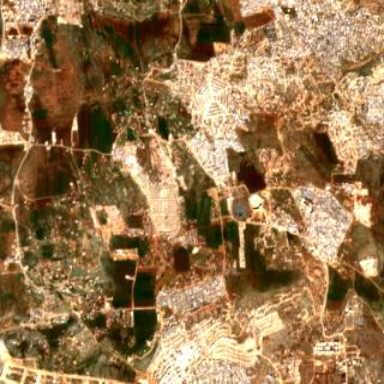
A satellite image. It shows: Irregular settlement in residential area.